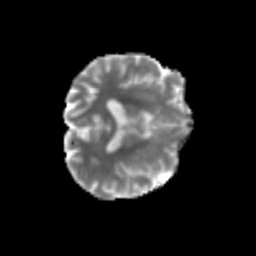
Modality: MD
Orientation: axial
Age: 72
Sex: male
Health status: ill
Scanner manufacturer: siemens
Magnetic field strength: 3 T
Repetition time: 8.7 s
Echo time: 0.11 s